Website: macys
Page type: delivery-shipping
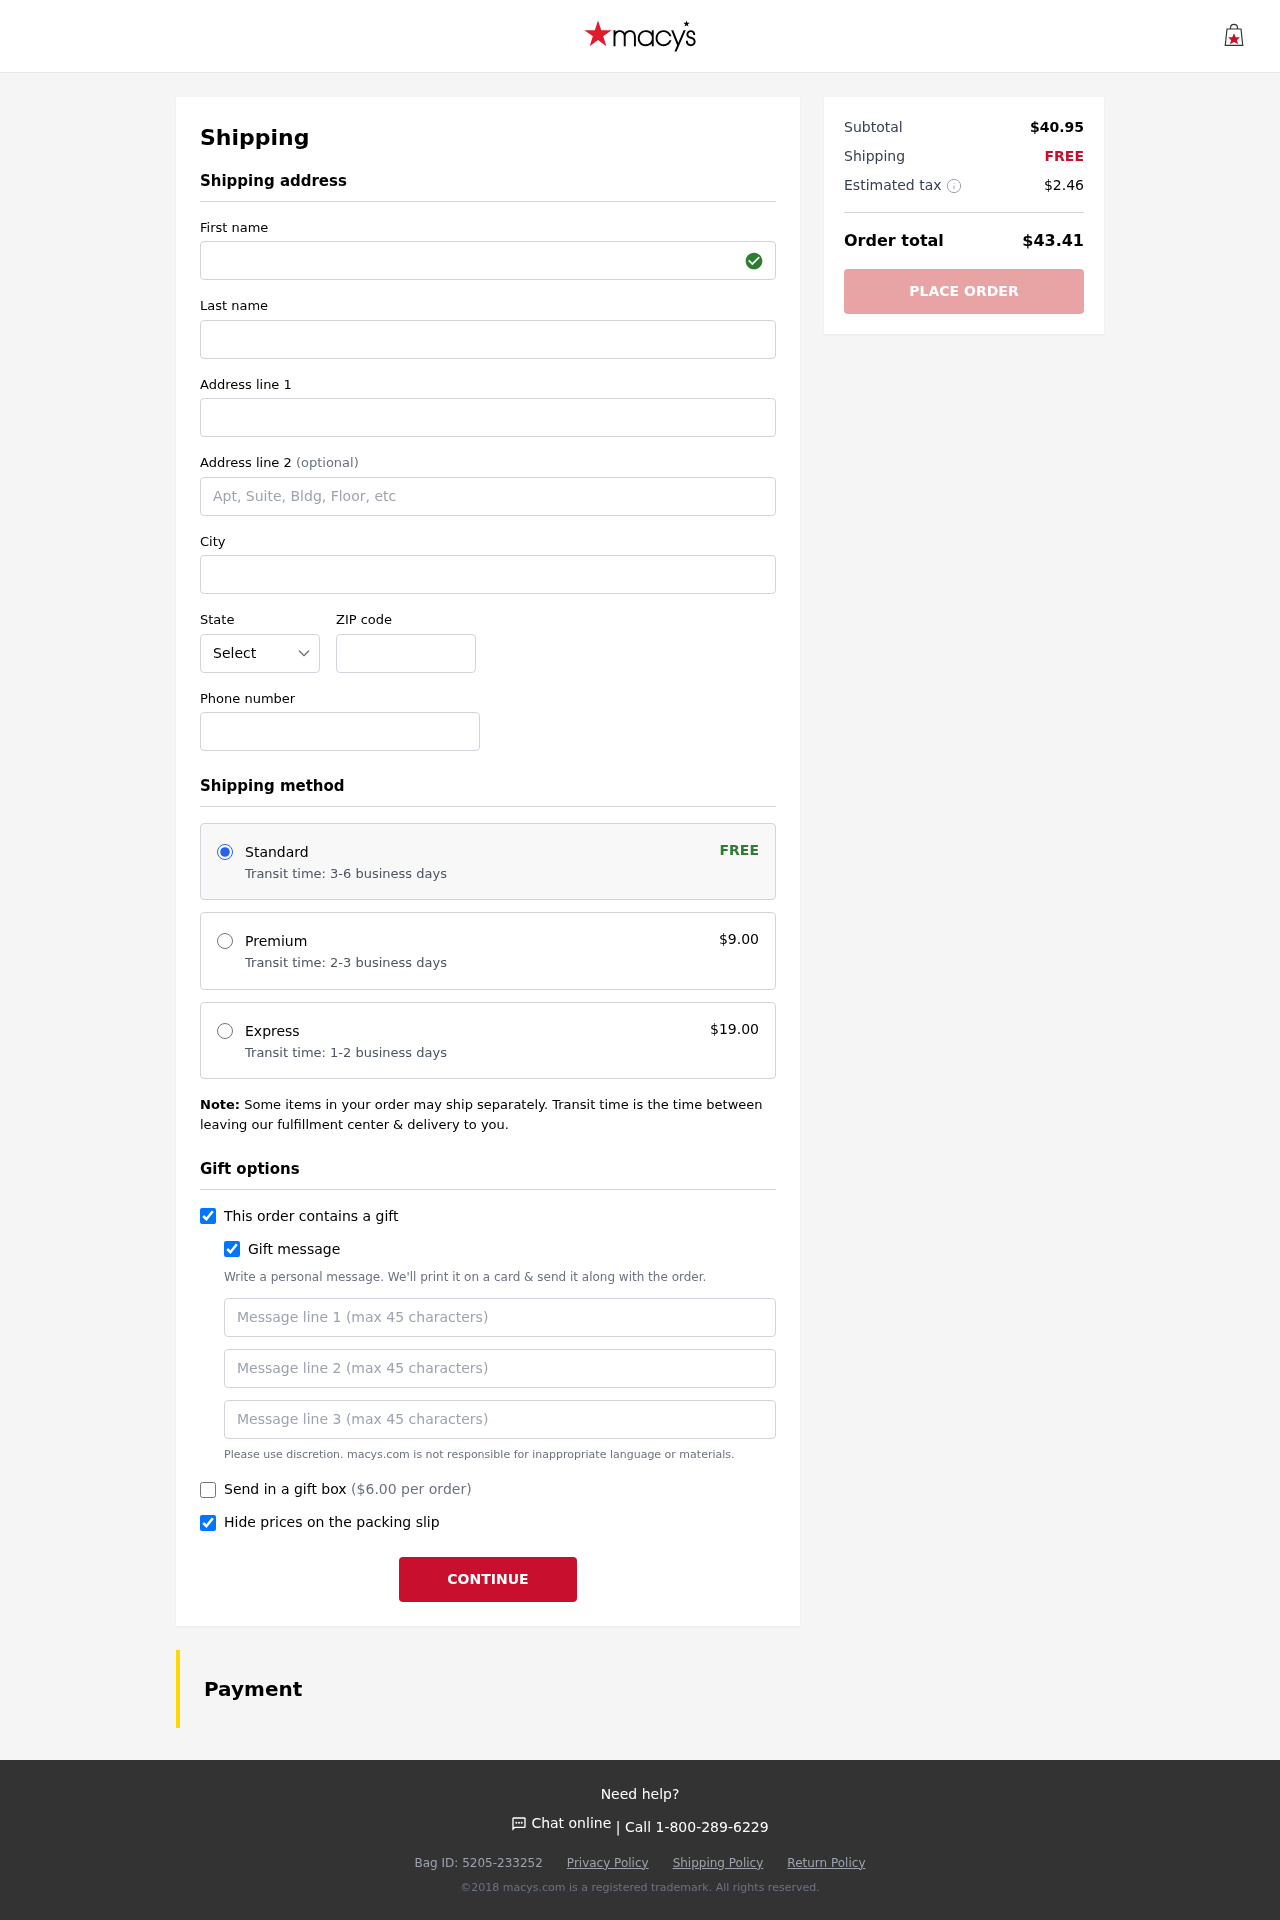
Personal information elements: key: PII_STATE_ABBR
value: NM
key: PII_FIRSTNAME
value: David
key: PII_LASTNAME
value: Thomas
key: PII_STREET
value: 1443 Donovan Burgs
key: PII_CITY
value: Shawnmouth
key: PII_POSTCODE
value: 96776
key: PII_PHONE
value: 8859856720
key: PII_GIFT_MESSAGE
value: Hey Nancy, I saw this beautiful swatch and thought it would be a perfect touch for your space. Just wanted to brighten your day a little! Enjoy!  David
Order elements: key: ORDER_SHIPPING_STANDARD
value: Transit time: 3-6 business days
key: ORDER_SHIPPING_COST
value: FREE
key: ORDER_SHIPPING_PREMIUM
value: Transit time: 2-3 business days
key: ORDER_SHIPPING_PREMIUM_PRICE
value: $9.00
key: ORDER_SHIPPING_EXPRESS
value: Transit time: 1-2 business days
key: ORDER_SHIPPING_EXPRESS_PRICE
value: $19.00
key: ORDER_GIFT_BOX_PRICE
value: ($6.00 per order)
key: ORDER_SUBTOTAL
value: $40.95
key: ORDER_SHIPPING_COST2
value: FREE
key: ORDER_TAX
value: $2.46
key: ORDER_TOTAL
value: $43.41